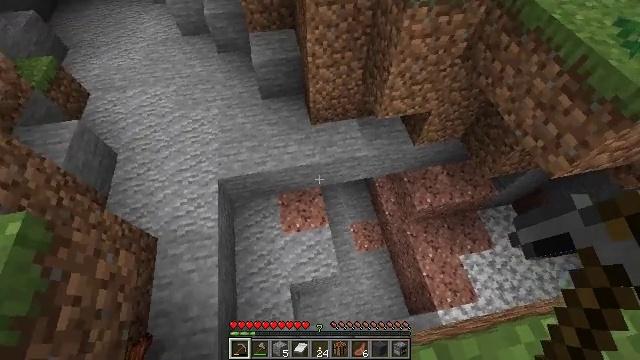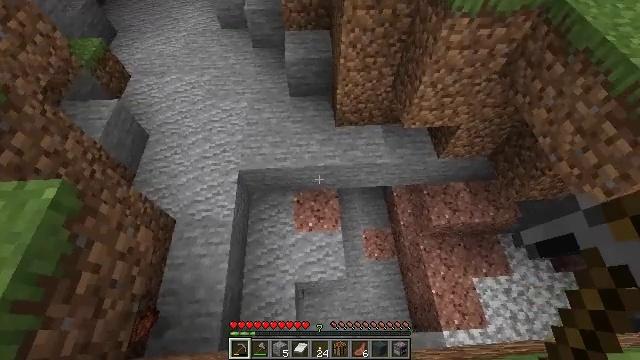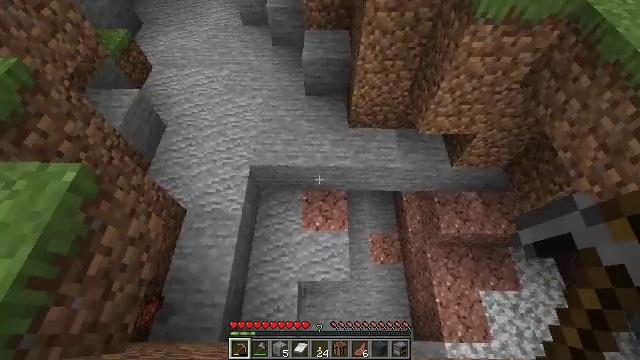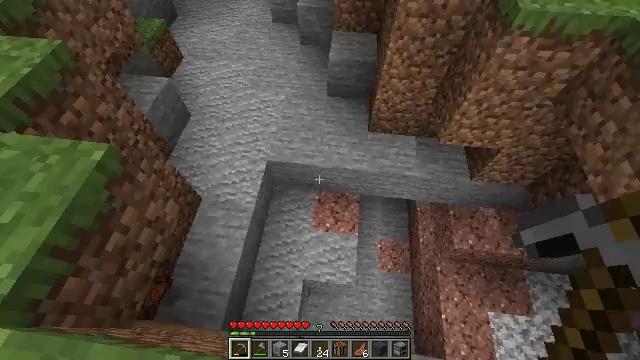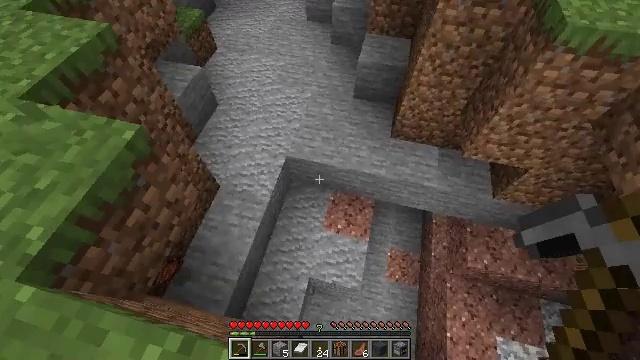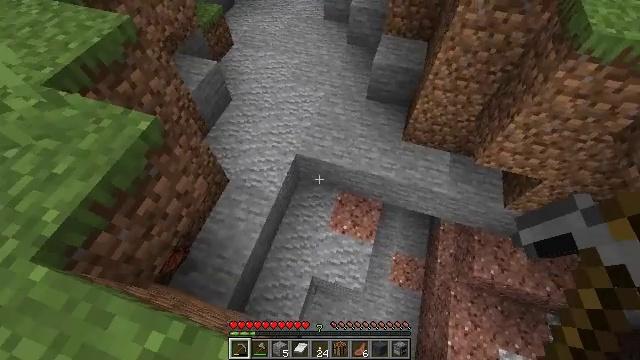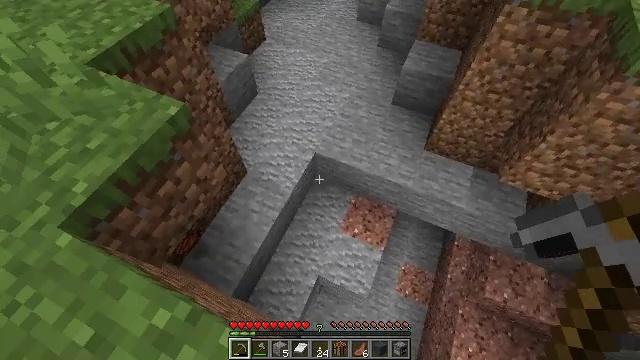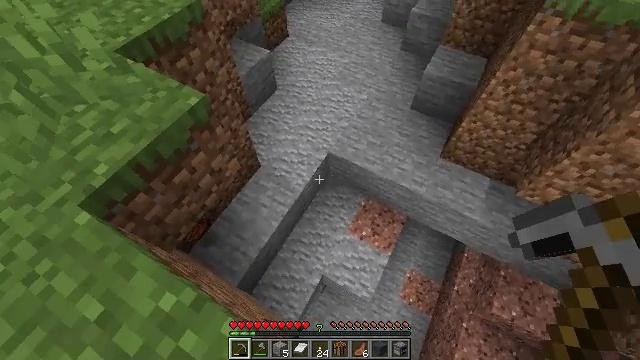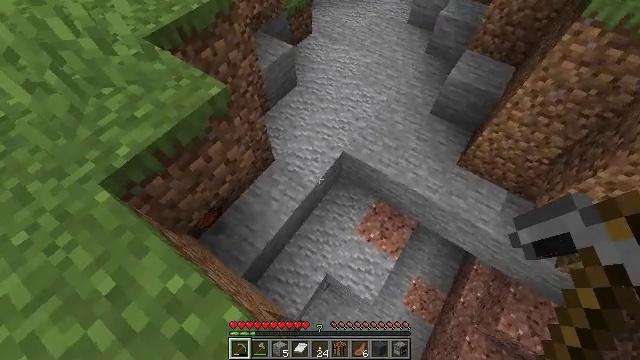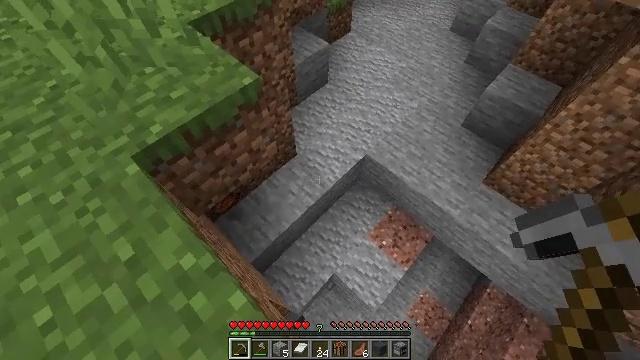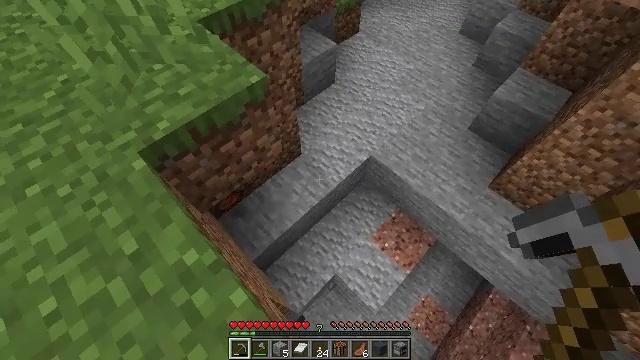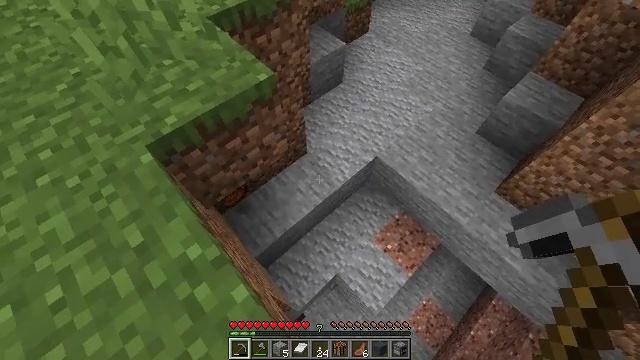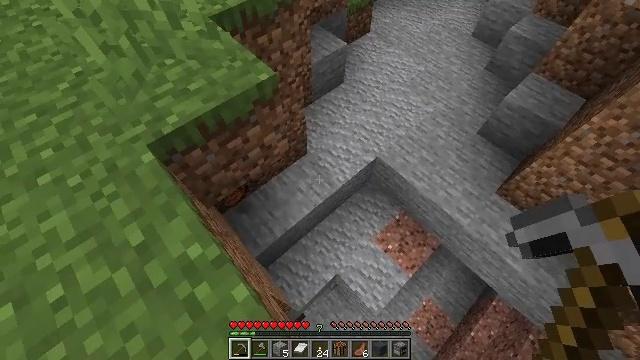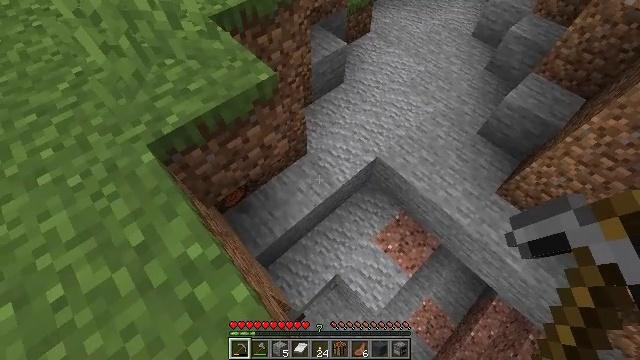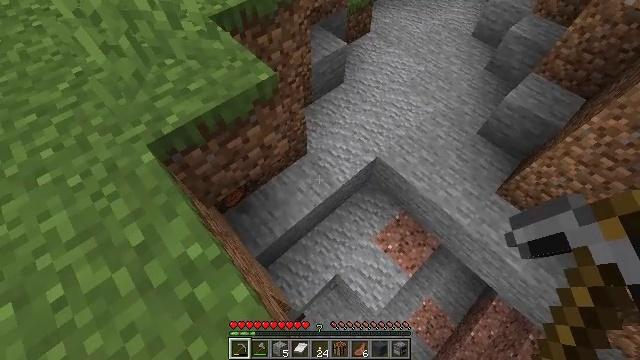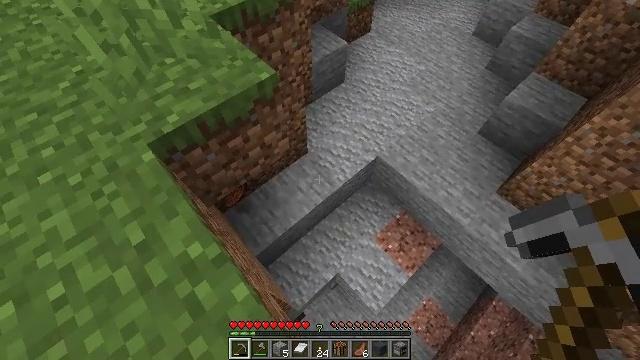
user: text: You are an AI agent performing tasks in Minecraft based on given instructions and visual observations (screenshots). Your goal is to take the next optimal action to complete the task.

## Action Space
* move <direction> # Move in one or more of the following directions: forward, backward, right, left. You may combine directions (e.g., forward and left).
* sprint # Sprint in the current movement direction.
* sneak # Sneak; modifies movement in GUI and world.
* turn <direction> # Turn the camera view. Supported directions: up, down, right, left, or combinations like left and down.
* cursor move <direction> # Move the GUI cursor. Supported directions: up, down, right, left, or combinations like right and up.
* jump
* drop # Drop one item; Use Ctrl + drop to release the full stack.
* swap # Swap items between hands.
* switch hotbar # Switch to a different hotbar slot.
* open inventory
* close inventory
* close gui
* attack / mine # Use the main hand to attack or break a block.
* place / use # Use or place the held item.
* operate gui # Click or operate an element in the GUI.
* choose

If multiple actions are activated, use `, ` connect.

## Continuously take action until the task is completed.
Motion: motion action
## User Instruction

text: Gather a pumpkin block.
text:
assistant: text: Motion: sneak, turn left
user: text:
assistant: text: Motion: sneak, turn left
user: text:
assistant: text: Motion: sneak, turn left
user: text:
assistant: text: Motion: sneak, turn left
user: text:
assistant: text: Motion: sneak, turn left
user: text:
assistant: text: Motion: sneak, turn left
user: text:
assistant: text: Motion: sneak, turn left
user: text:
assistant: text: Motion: sneak, turn left
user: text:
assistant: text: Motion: sneak, turn left
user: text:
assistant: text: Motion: sneak, turn left
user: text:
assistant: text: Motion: sneak, turn left
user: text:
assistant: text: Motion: sneak
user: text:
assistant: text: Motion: sneak
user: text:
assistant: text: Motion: sneak
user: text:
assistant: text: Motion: sneak
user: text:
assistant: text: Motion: sneak
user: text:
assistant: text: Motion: sneak
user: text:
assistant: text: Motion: sneak
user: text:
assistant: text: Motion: sneak
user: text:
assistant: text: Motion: sneak
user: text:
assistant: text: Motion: sneak
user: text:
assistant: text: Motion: sneak
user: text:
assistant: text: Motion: sneak
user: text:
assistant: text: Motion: sneak
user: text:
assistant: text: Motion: sneak
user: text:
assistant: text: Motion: sneak
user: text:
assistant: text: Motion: sneak
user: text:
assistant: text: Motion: sneak
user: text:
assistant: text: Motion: sneak
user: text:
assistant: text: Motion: sneak